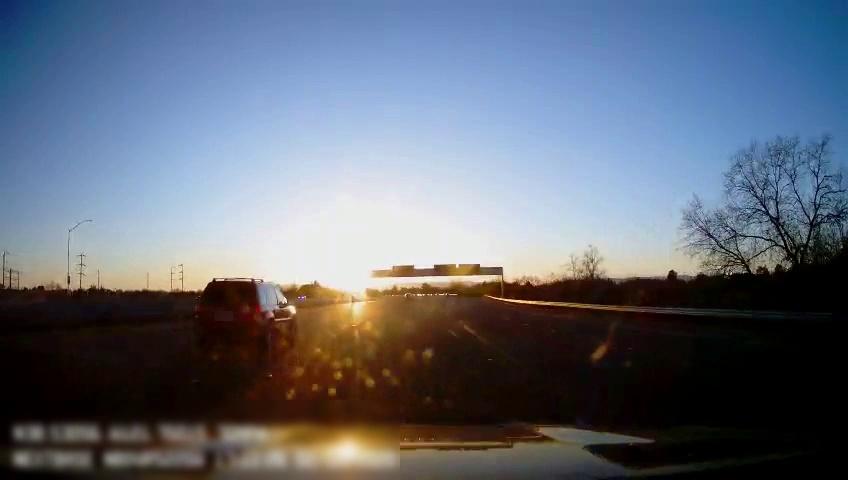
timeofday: Day
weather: Sunny
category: Drivable Space
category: Vehicles | SUV
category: Lanes | Alternate Lane
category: Lanes | Current Lane
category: Lanes | Current Lane
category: Lanes | Alternate Lane
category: Lanes | Alternate Lane
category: Traffic | Signs
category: Traffic | Signs
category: Traffic | Signs